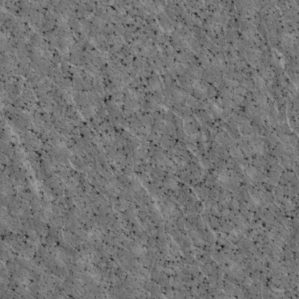
Label: non_frost